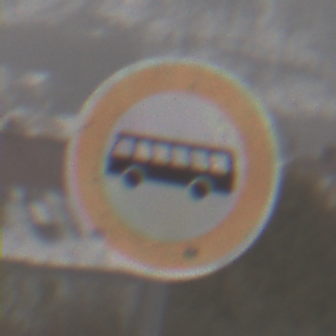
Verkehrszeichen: VerbotKraftomnibusse
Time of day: Midday
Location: Outdoor (Nature)
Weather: Overcast
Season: Winter
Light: Natural